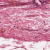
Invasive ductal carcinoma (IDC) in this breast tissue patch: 0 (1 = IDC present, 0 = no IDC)